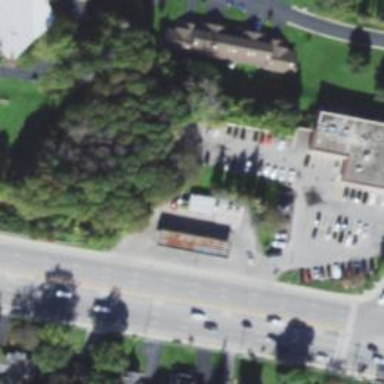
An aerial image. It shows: Convenience shop.